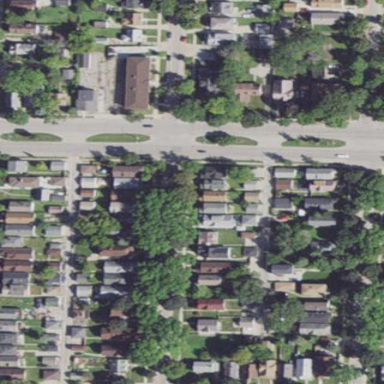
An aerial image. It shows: Sidewalk.